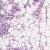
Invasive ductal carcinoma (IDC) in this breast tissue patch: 1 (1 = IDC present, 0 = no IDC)